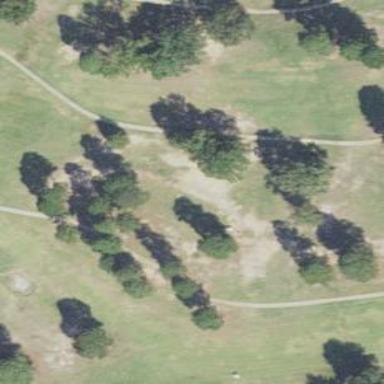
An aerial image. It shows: Golf fairway in the image.